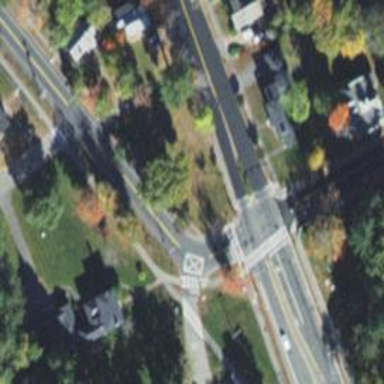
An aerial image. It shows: Marked crossing on the road.